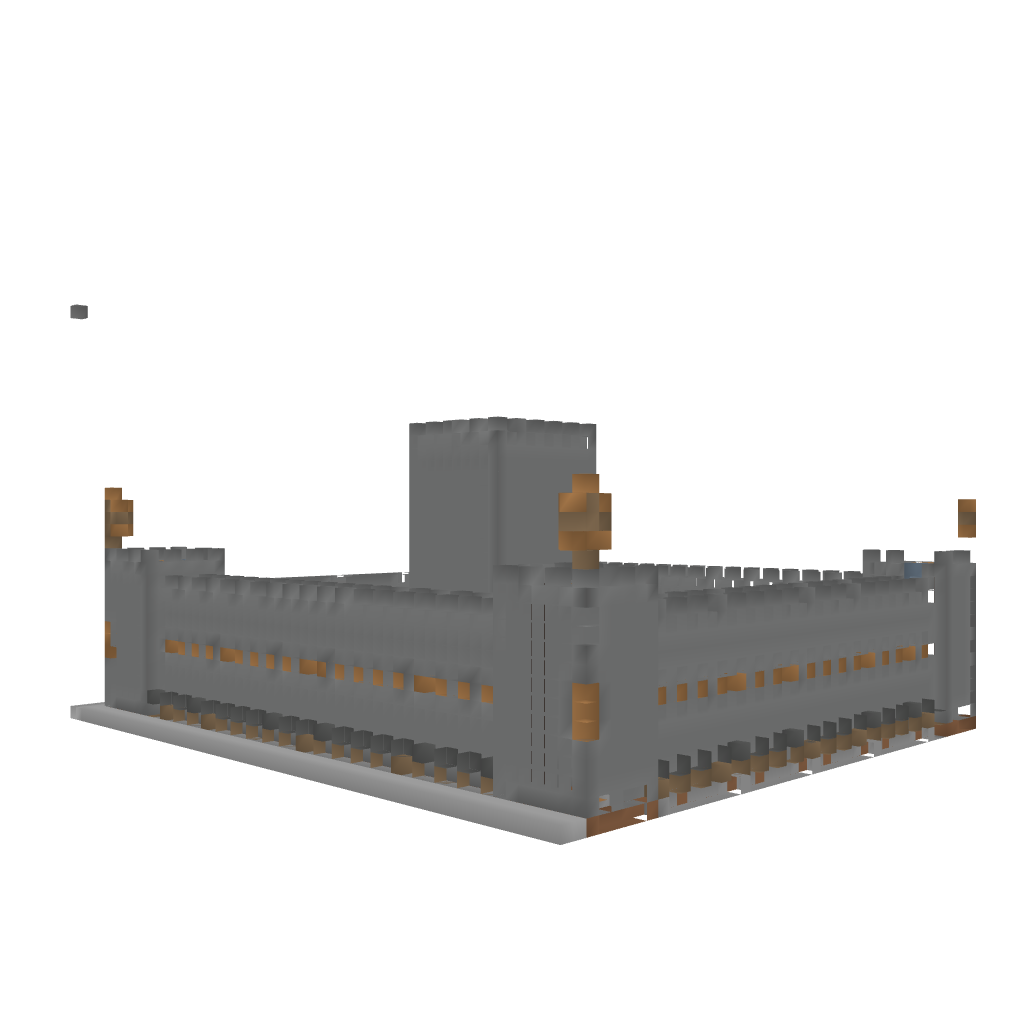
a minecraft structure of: Castle House